Question:
Does anybody know what kind of view controller this app uses? I am trying to implement one somewhat like this but can not get the tab bar to appear at the bottom when I use the table view controller. I also can not get the title of the view to appear at the top where it says home.
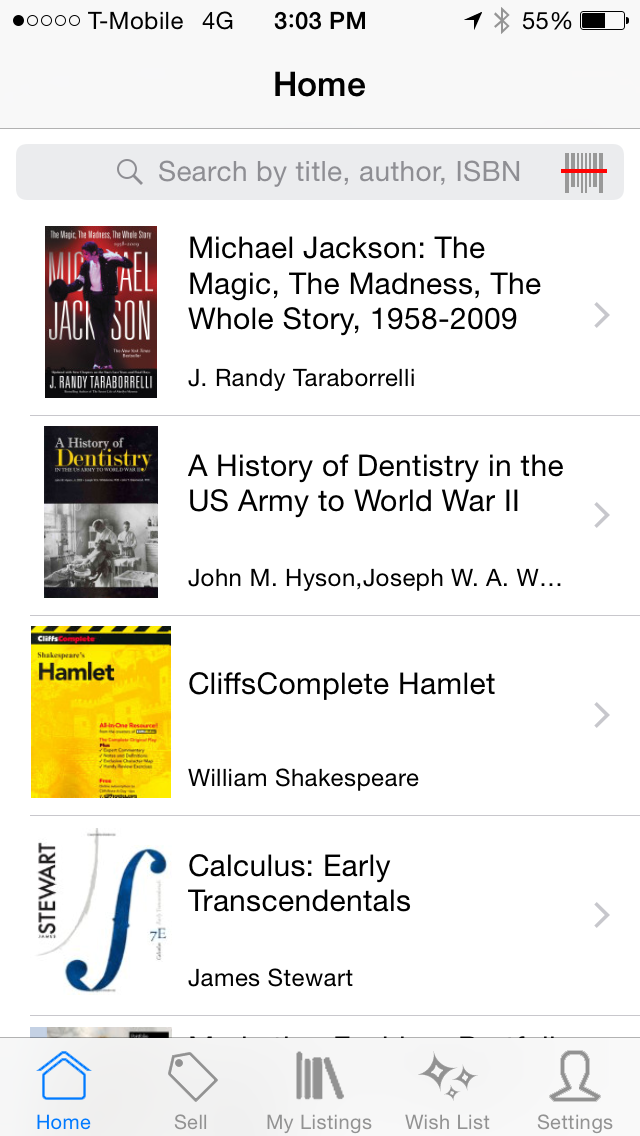
Answer: I would say this is a tab bar controller. The home tab you show may just have a navigation bar placed on top of it as a sub view or it is embedded into a navigation controller.

My image shows a tab bar controller as the root controller and initial controller and the view from the first tab embedded in a navigation controller.
Hope this helps!